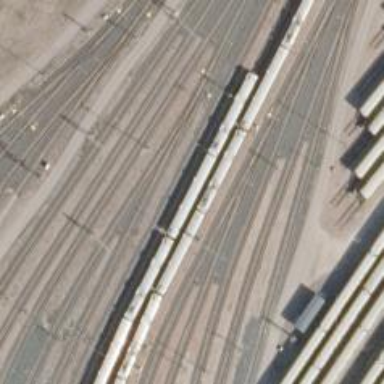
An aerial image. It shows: Railway yard with electrified contact lines.